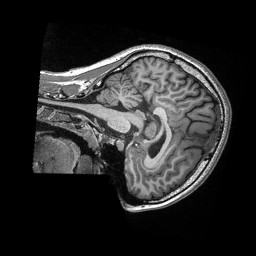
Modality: T1w
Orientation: sagittal
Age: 18
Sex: female
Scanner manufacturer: siemens
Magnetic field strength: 3 T
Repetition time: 2.3 s
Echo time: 0.00308 s